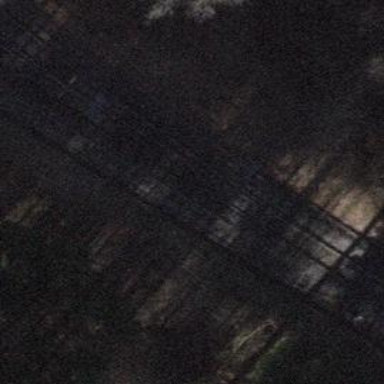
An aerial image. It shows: Railway switch.